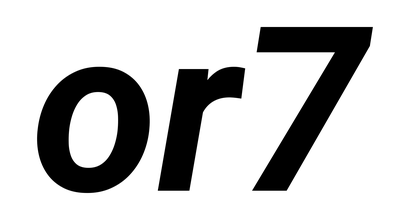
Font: Roboto-Italic_Bold_Italic